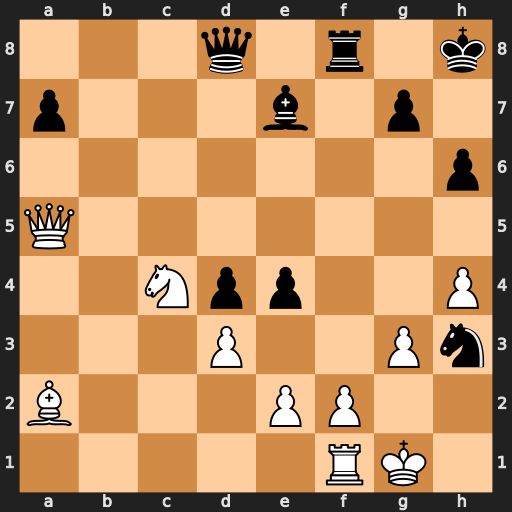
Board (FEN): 3q1r1k/p3b1p1/7p/Q7/2Npp2P/3P2Pn/B3PP2/5RK1
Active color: w
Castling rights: -
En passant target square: -
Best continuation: Kg2 Rxf2+ Rxf2